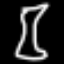
Label: hourglass